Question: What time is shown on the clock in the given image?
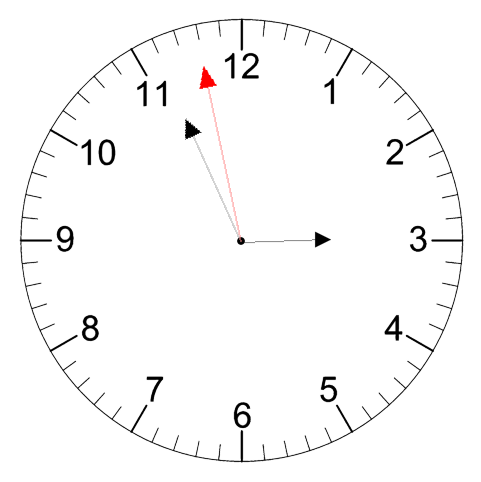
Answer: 02:55:58